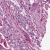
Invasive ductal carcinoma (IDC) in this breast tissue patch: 1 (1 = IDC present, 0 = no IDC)